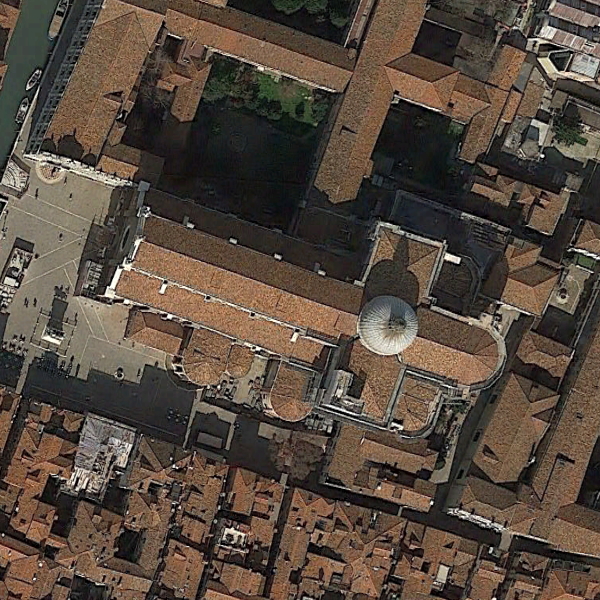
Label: Church